Interaction volume radius: 10 \u00c5
Interaction volume height: 20 \u00c5
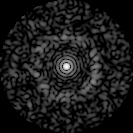
Disorder parameter: 0.8425